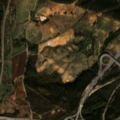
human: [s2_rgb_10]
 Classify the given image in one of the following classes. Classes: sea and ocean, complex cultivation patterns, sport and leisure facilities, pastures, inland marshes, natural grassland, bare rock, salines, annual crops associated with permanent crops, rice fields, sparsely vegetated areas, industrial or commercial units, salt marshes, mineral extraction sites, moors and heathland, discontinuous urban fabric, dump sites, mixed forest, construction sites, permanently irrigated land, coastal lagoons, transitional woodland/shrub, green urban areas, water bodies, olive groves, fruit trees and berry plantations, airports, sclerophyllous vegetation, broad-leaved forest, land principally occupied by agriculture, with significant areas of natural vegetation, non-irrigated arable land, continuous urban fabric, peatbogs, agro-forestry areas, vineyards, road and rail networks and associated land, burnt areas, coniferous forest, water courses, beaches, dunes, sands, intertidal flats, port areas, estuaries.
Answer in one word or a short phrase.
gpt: olive groves, complex cultivation patterns, land principally occupied by agriculture, with significant areas of natural vegetation, broad-leaved forest, mixed forest, transitional woodland/shrub